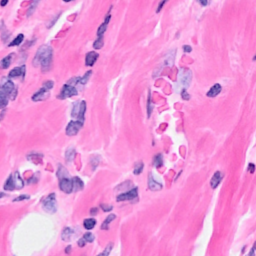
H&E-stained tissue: Breast